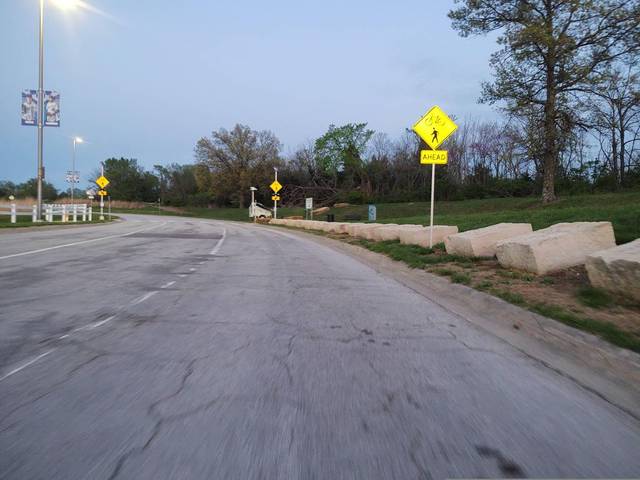
Region: United States
Coordinates: 39.042, -94.479